Question: I have a next view:
'''
<LinearLayout xmlns:android="http://schemas.android.com/apk/res/android"
android:layout_width="350dp"
android:layout_height="350dp"
android:orientation="horizontal">
<LinearLayout
android:layout_width="140dp"
android:layout_height="match_parent"
android:layout_marginRight="2.5dp"
android:orientation="vertical">
<ImageView
android:layout_width="match_parent"
android:layout_height="match_parent"
android:layout_marginBottom="2.5dp"
android:layout_weight="1"
android:longClickable="true"
android:scaleType="matrix"
android:src="@drawable/a1" />
<ImageView
android:layout_width="match_parent"
android:layout_height="match_parent"
android:layout_marginTop="2.5dp"
android:layout_weight="1"
android:longClickable="true"
android:scaleType="matrix"
android:src="@drawable/a2" />
</LinearLayout>
<LinearLayout
android:layout_width="match_parent"
android:layout_height="match_parent"
android:background="@android:color/transparent">
<ImageView
android:layout_width="match_parent"
android:layout_height="match_parent"
android:layout_gravity="center"
android:layout_marginLeft="2.5dp"
android:longClickable="true"
android:scaleType="matrix"
android:src="@drawable/a4" />
</LinearLayout>
</LinearLayout>
'''
It looks like:
In this view user can edit viewing of this pictures(zoom, rotate)
I have to save edited photo collage. How I can save view with zoomed and rotaded photos? Is it possible to save edited view in bitmap to application cache?
Thanks for any help!
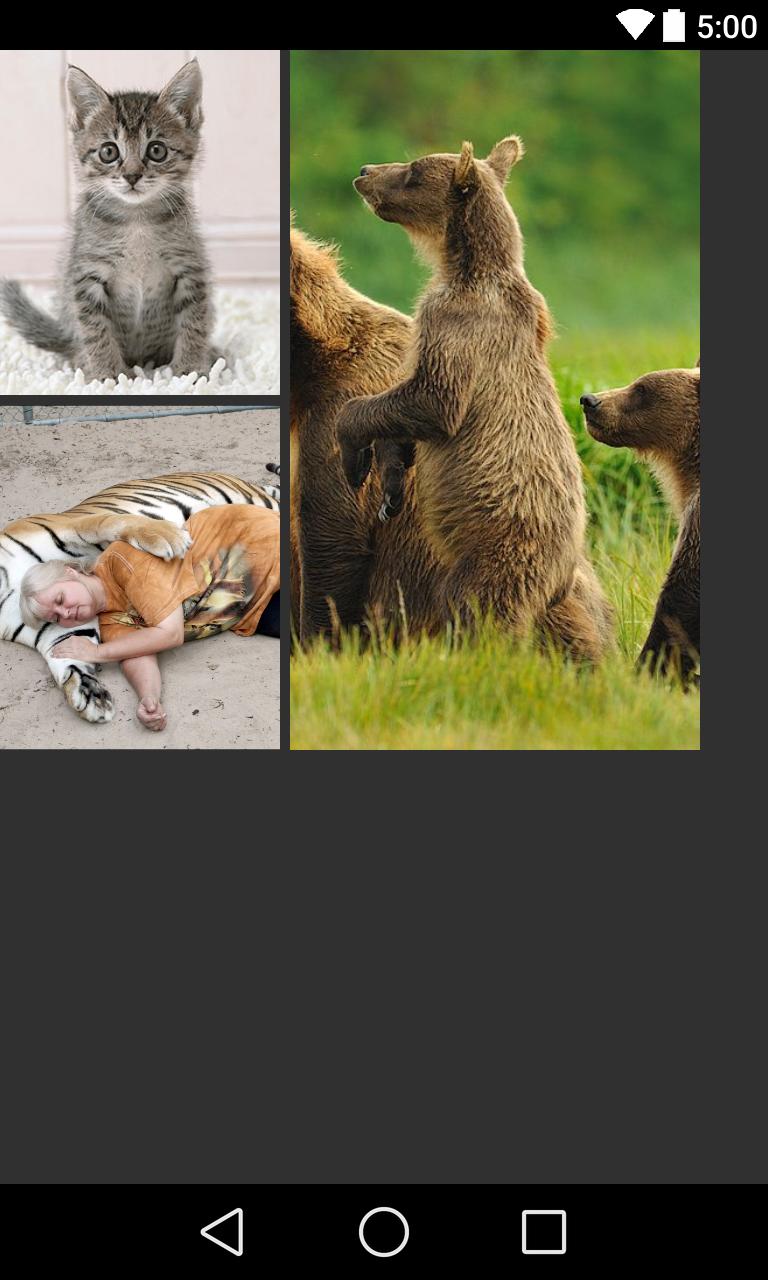
Answer: Yes you can simply take screenshot of the edited image and create a bitmap which can be saved anywhere you want
Below is the function for getting bitmap
'''
public Bitmap getBitMap() {
try {
yourEditedPhotoCollageLayout.buildDrawingCache();
Bitmap bmp = Bitmap.createBitmap(yourEditedPhotoCollageLayout.getDrawingCache());
return bmp;
} catch (Exception e) {
e.printStackTrace();
return null;
}
}
'''
and this way you can save that bitmap
'''
private void saveBitmap(Bitmap bitmap) {
try {
File storageDir = createImageFile();
String path = storageDir.toString();
OutputStream out = new FileOutputStream(path);
bitmap.compress(Bitmap.CompressFormat.JPEG, 100, out);
out.close();
MyMediaConnectorClient client = new MyMediaConnectorClient(path);
MediaScannerConnection scanner = new MediaScannerConnection(
Context, client);
client.setScanner(scanner);
scanner.connect();
} catch (IOException e) {
Log.e("save image", "failed to save image", e);
}
}
'''